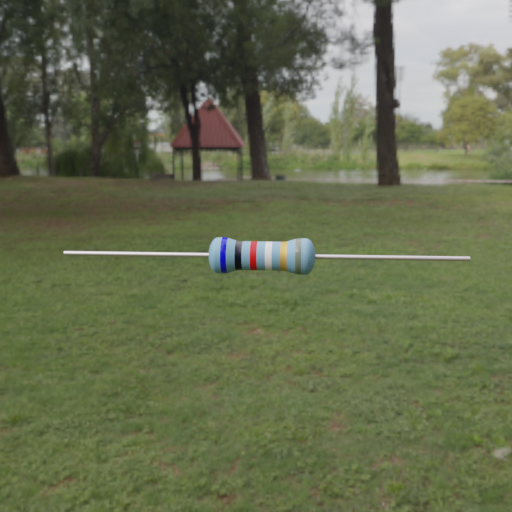
Resistor colour bands (in order): blue, black, red, white, gold, gray